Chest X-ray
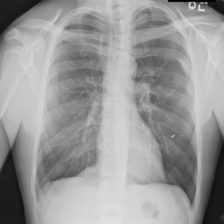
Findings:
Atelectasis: negative
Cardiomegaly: negative
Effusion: negative
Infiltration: negative
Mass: negative
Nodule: negative
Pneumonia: negative
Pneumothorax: negative
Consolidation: negative
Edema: negative
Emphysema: negative
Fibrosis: negative
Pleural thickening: negative
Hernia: negative